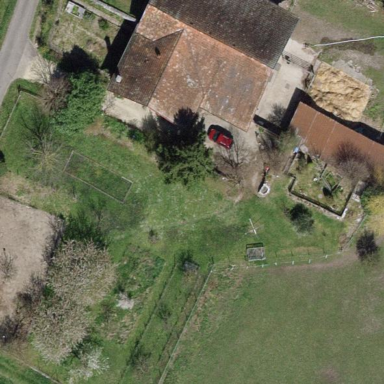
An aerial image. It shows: Farmyard area.